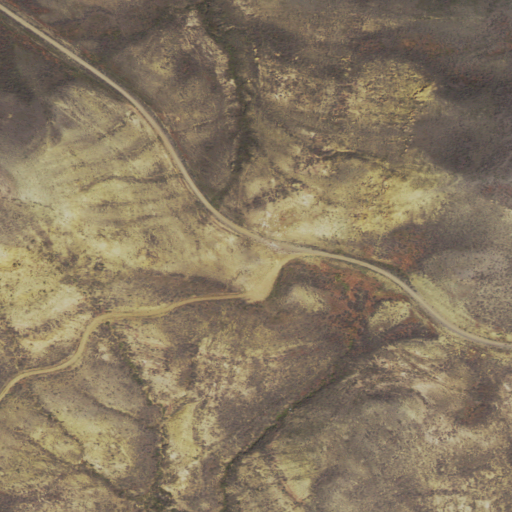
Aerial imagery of gap in Wyoming named Fenton Pass containing shrub and grassland